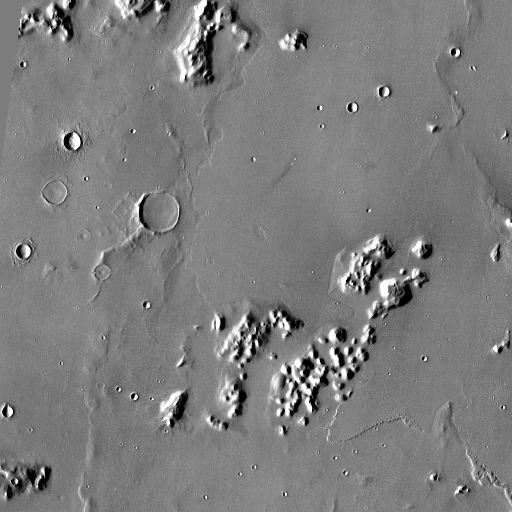
Crater classes present: Background, Other, Buried